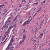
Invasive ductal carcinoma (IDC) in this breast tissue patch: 1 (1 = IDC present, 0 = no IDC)